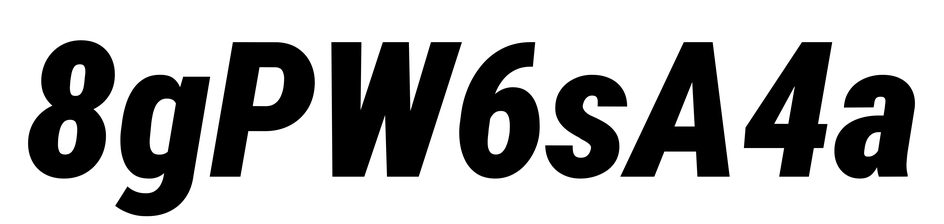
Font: Roboto-Italic_Condensed_Black_Italic